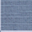
Piece: xx